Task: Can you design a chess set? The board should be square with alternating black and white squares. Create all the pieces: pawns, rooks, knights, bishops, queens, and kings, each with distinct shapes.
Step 3913:
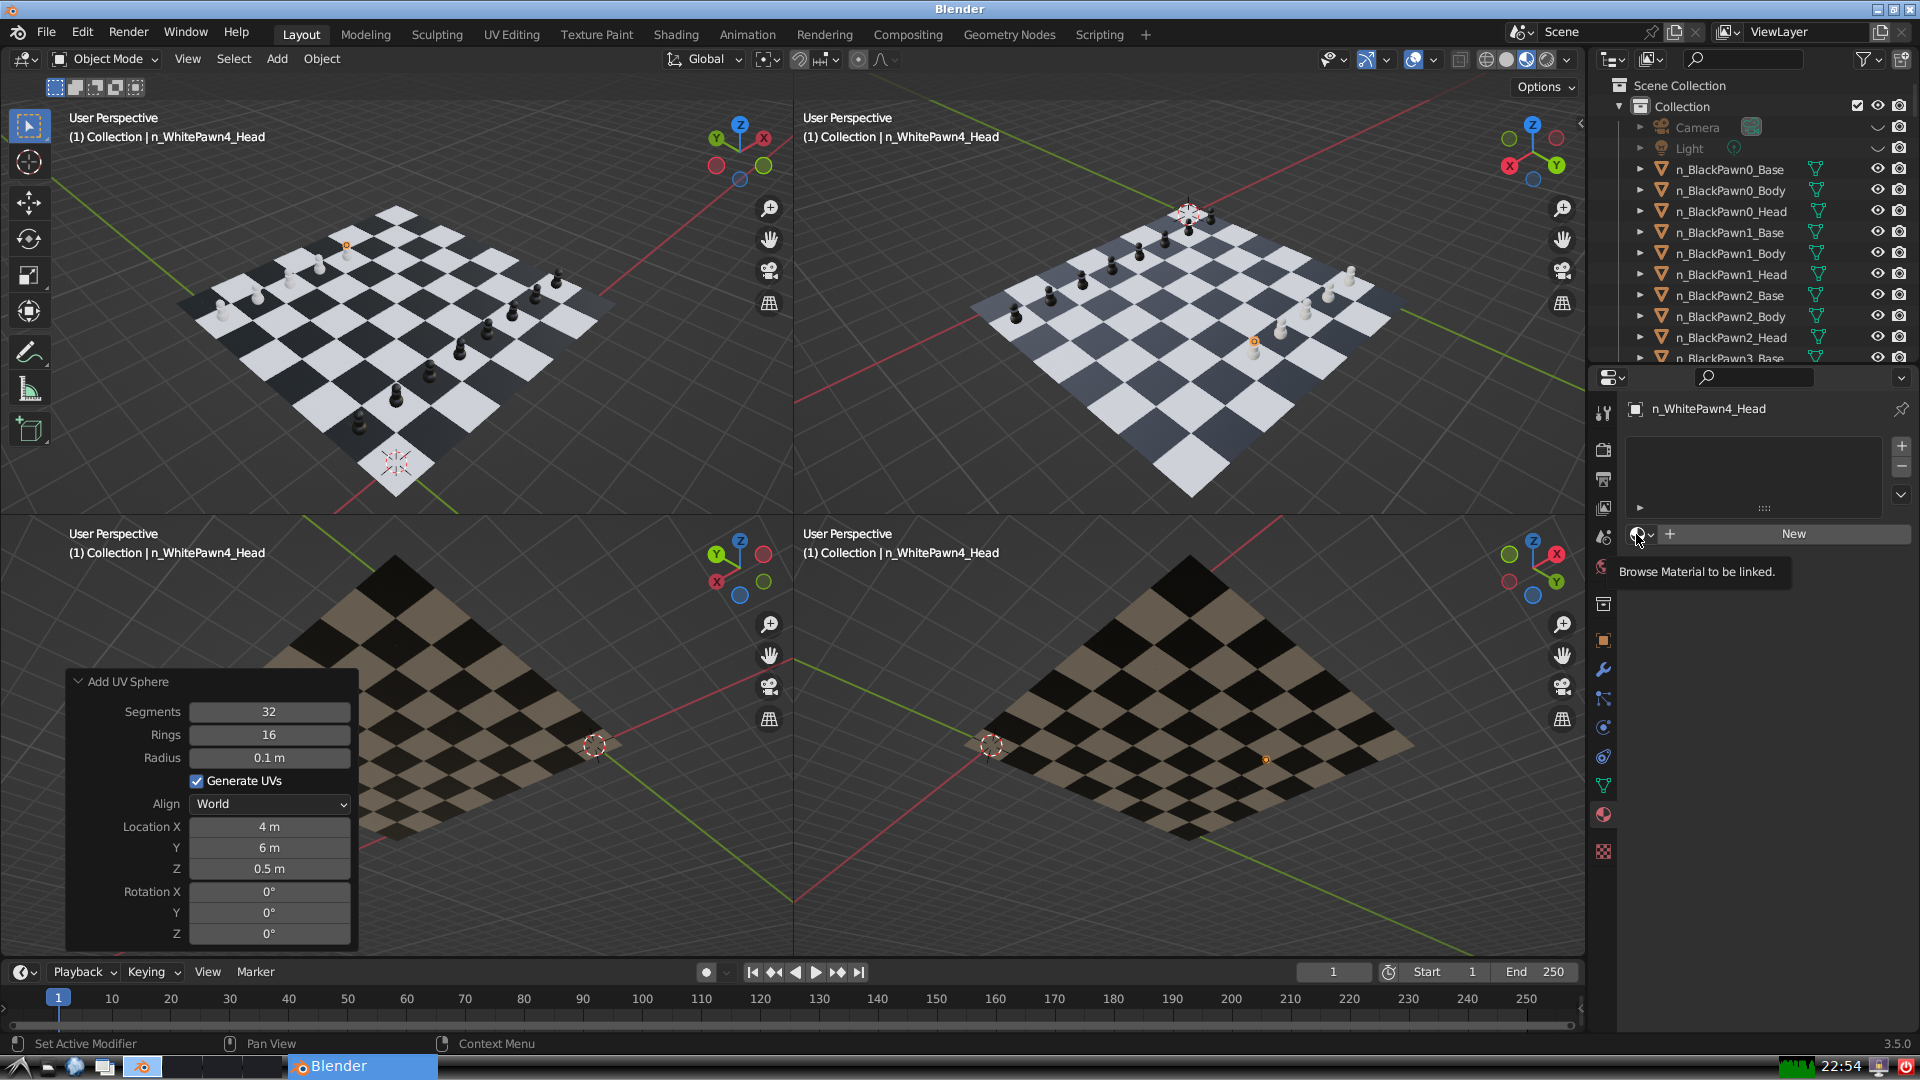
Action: click: no